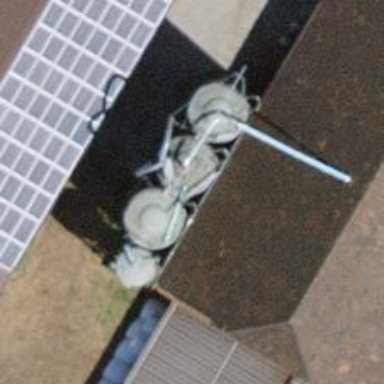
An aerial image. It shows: Silo.